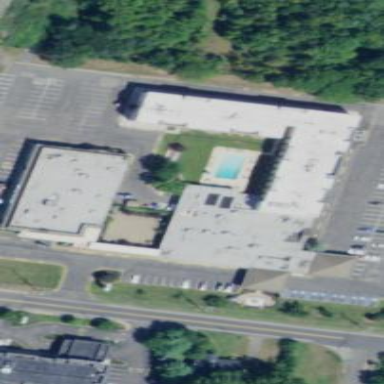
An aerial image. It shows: Hotel building.